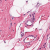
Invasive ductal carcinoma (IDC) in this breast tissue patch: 1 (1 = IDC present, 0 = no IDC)